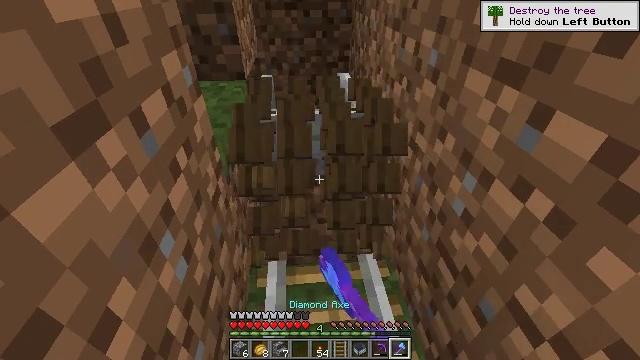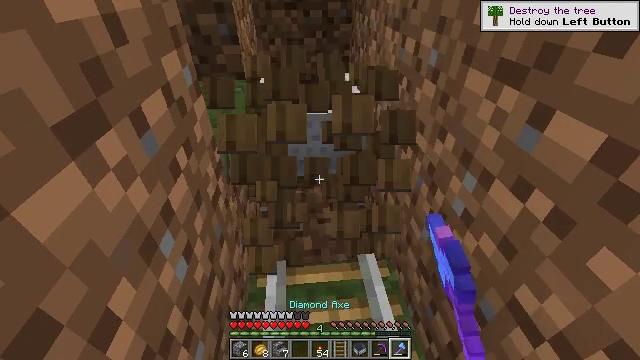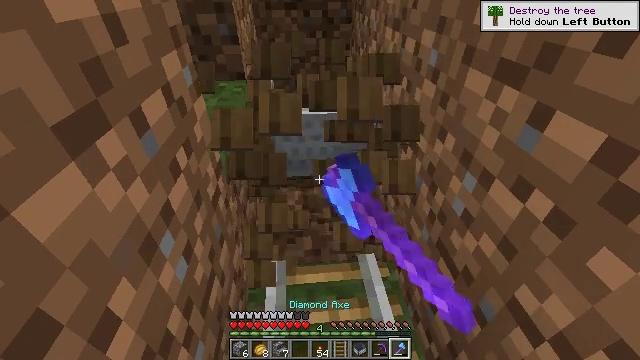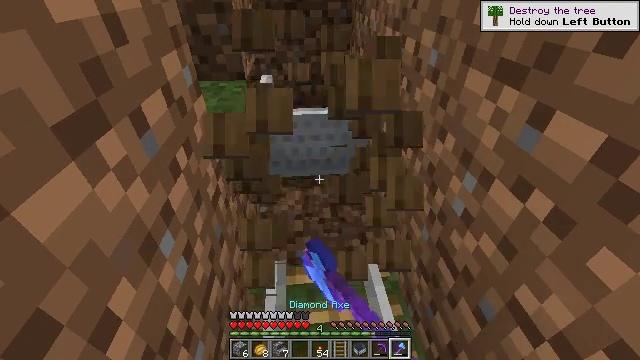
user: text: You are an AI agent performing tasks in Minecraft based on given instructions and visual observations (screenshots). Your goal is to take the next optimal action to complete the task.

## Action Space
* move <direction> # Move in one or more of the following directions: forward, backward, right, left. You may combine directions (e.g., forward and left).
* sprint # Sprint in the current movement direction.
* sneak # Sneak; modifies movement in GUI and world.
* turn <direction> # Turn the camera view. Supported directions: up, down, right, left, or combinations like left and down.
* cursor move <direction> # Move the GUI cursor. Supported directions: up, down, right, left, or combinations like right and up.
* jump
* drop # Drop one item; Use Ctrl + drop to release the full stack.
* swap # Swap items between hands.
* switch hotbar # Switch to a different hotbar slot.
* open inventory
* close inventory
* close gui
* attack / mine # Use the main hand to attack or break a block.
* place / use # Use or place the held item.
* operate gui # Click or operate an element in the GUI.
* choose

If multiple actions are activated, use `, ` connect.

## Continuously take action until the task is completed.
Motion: motion action
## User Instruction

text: Break the barrel to collect it.
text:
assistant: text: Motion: attack / mine
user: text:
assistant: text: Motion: attack / mine
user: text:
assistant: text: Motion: attack / mine
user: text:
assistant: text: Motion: attack / mine